Field crop: tomato
Growth stage: 2
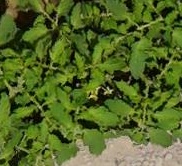
Species: tomato